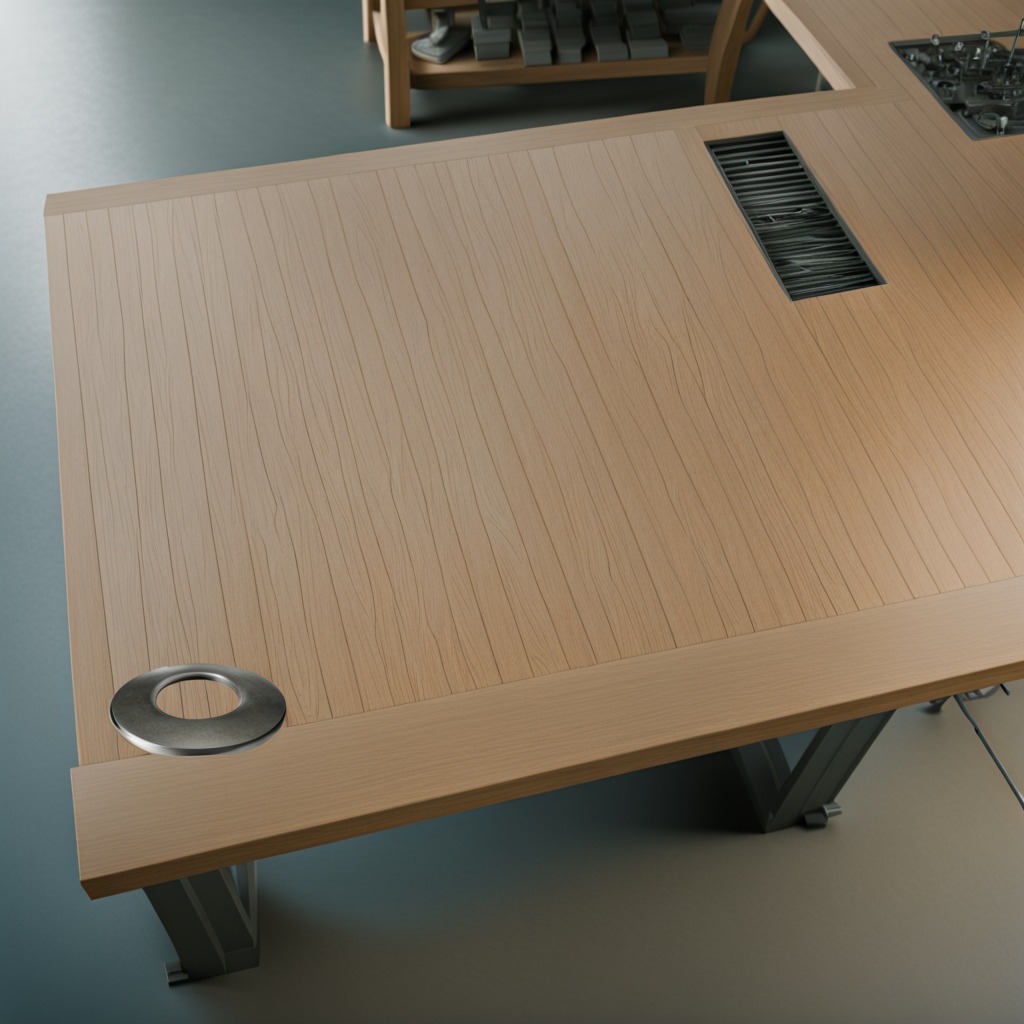
A flat metal washer is lying on a workbench inside a coastal fishing gear workshop.